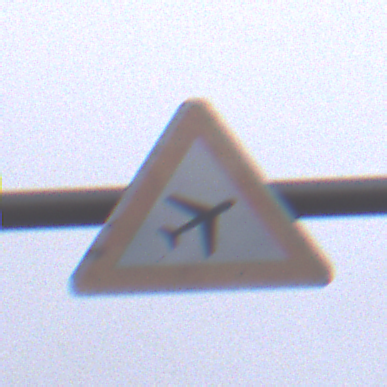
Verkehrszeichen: FlugbetriebLinks
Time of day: MorningAfternoon
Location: Outdoor (Urban)
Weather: PartlyCloudy
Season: NotSpecified
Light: Natural